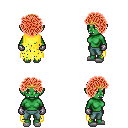
a pixel art fantasy rpg character, female body template, orc, green skin, yellow tattered cape, teal pants, red curly afro hairstyle, gold tiara, metal gloves, white slippers, four views (front, back, left, right), 2x2 character sprite sheet, small pixel art, hard edges, no anti-aliasing